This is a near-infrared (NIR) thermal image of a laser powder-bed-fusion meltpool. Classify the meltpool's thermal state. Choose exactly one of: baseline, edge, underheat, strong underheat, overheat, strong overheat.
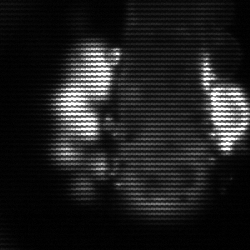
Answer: strong underheat